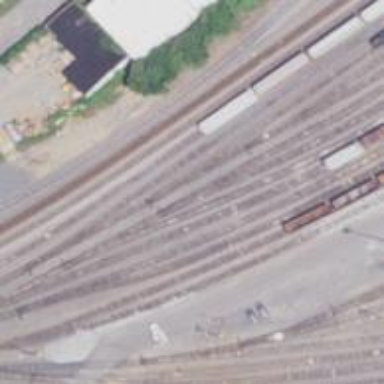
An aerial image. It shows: Railway yard used for servicing trains.